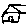
Label: house